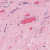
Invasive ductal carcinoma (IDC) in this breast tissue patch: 1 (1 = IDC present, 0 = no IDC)